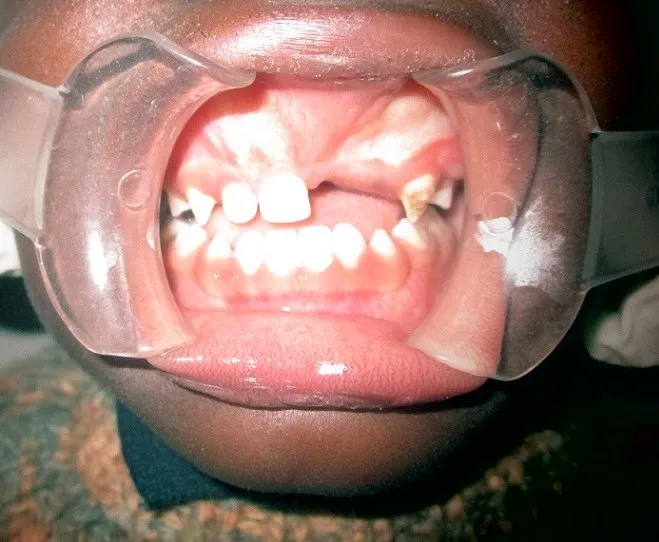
Patient 2 years post-excision.
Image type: medical_photograph (oral_photograph)